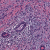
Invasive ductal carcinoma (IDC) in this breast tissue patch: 1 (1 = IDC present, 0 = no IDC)